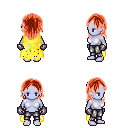
a pixel art fantasy rpg character, female body template, dark elf, purple skin, yellow tattered cape, metal pants, red long hairstyle, metal gloves, four views (front, back, left, right), 2x2 character sprite sheet, small pixel art, hard edges, no anti-aliasing